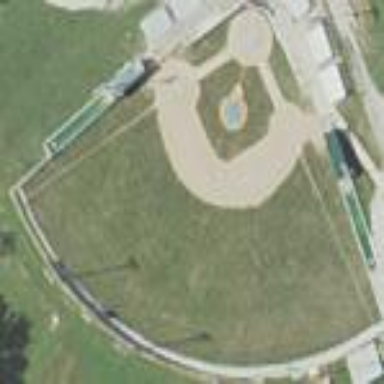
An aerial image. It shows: Baseball pitch for leisure land activities.